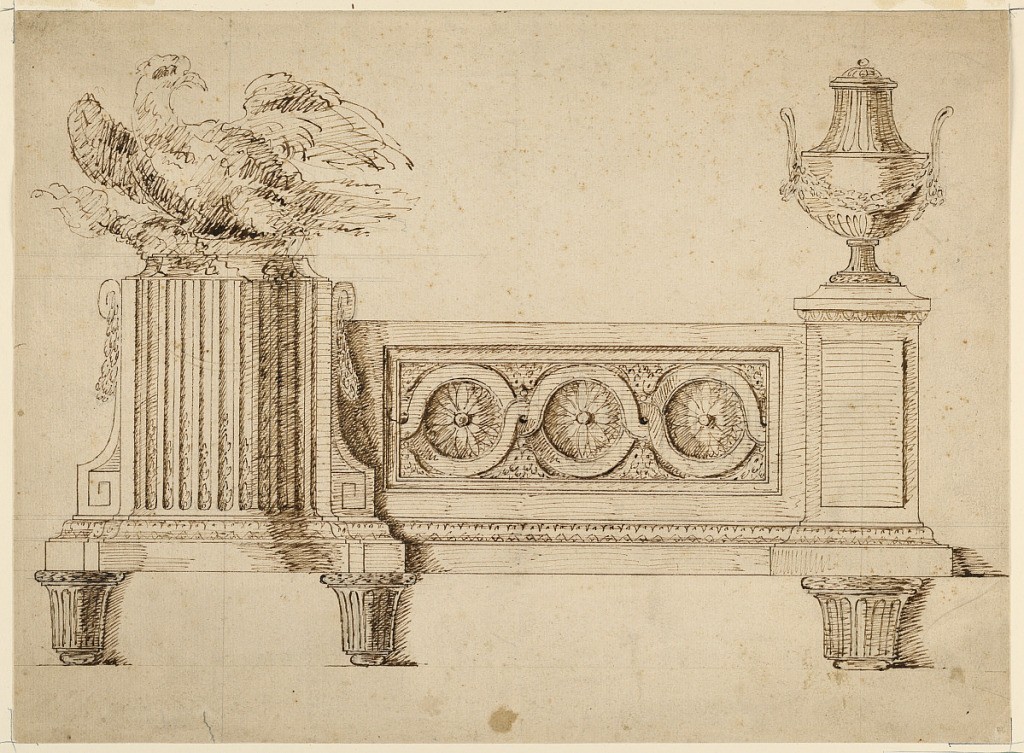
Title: Design for an andiron
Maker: Pierre Gouthière, French, 1740 - 1806
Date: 1775-1781
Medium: Pen and ink, graphite on paper
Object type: Drawing
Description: An eagle holding a thunderbolt sits on the bottom of a fluted column. Intertwined waved bands connect the column with an urn atop a pilaster.